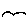
Label: bird